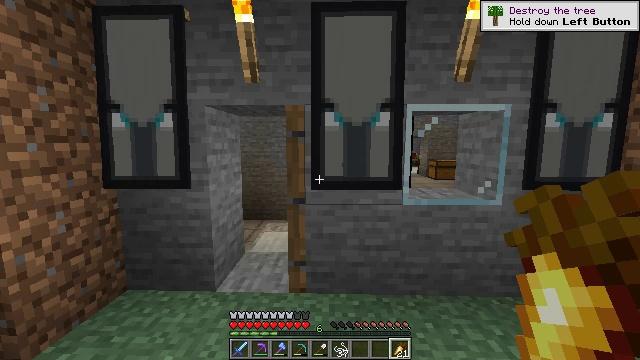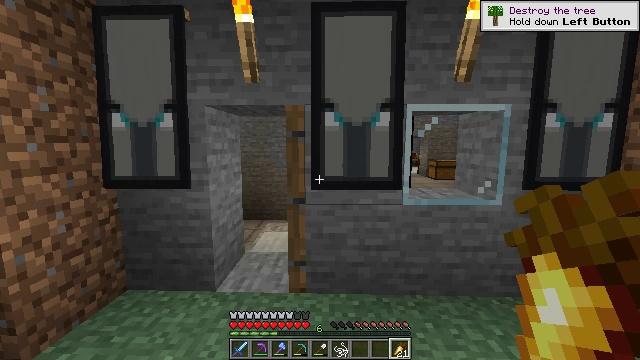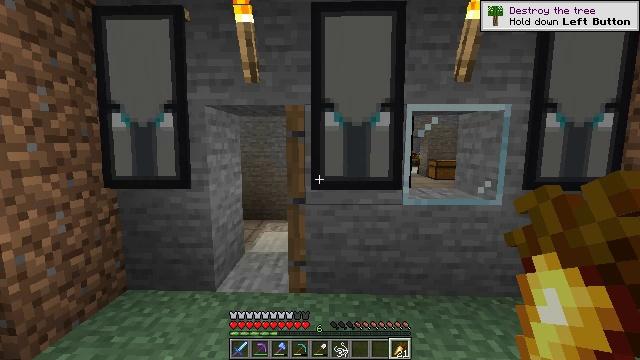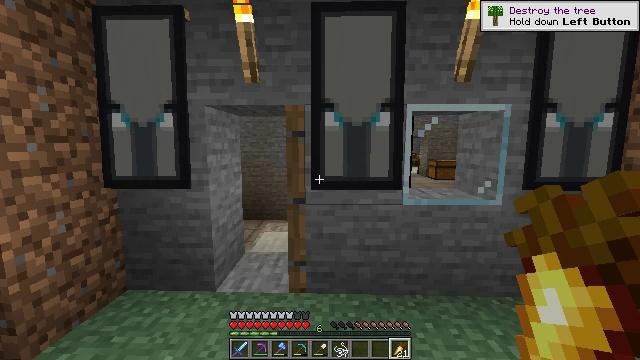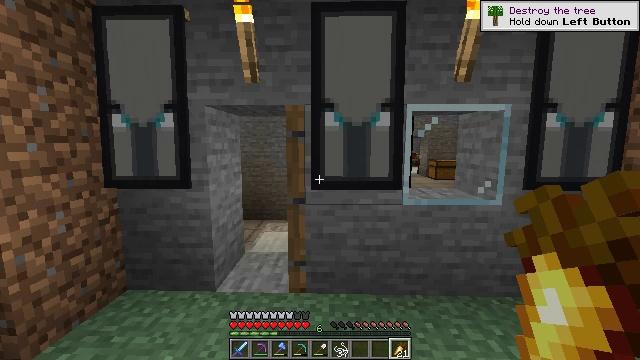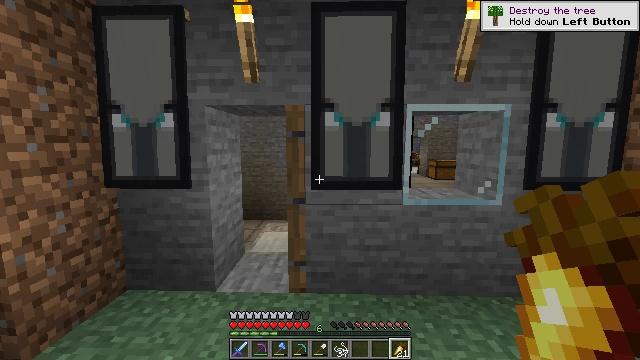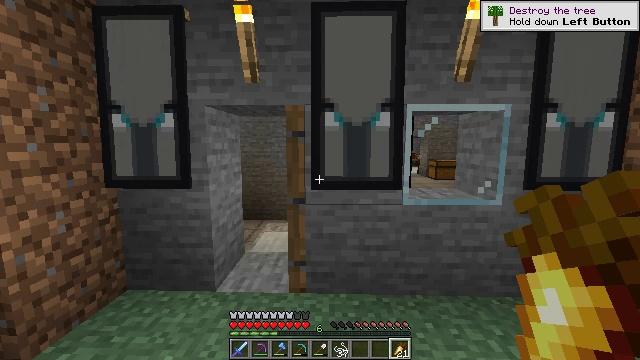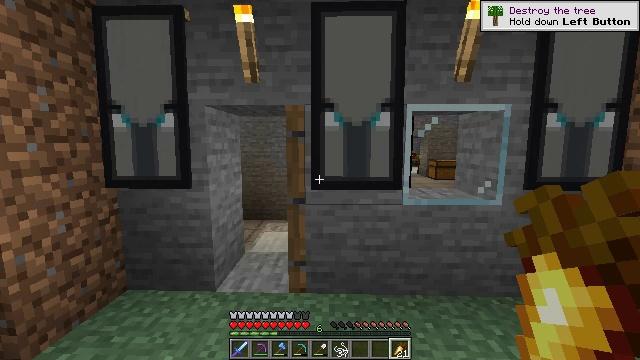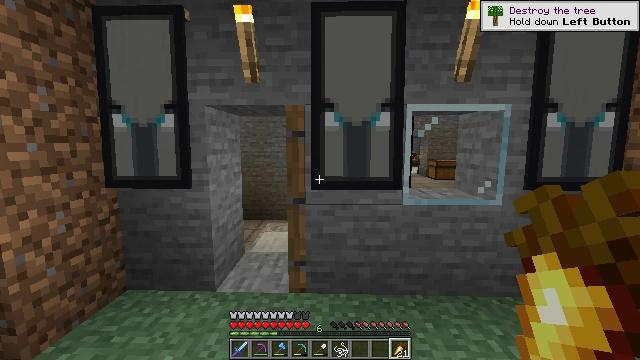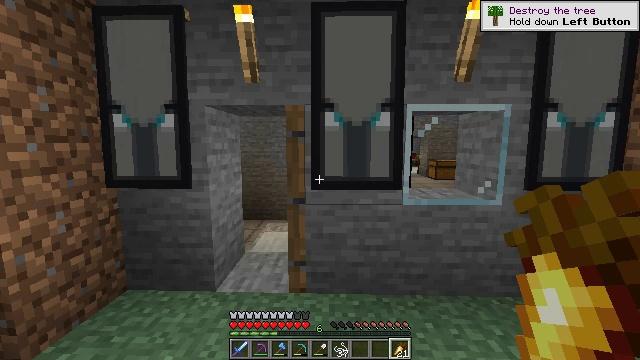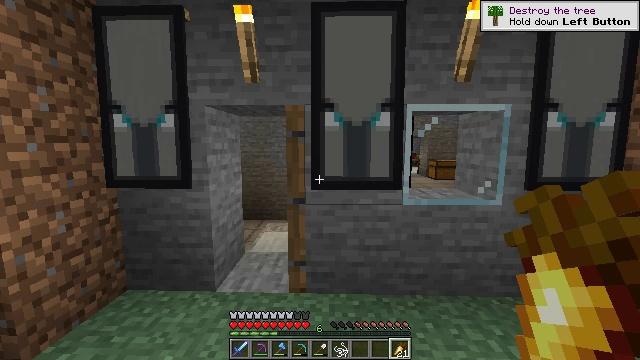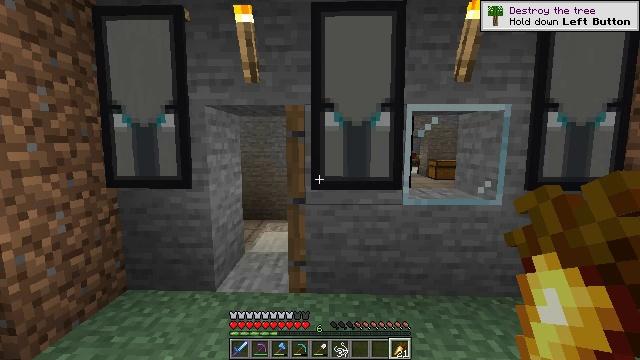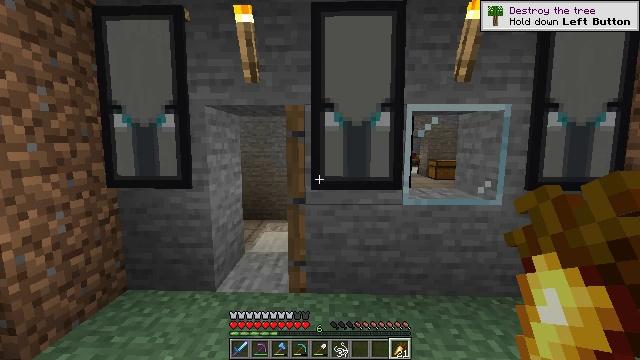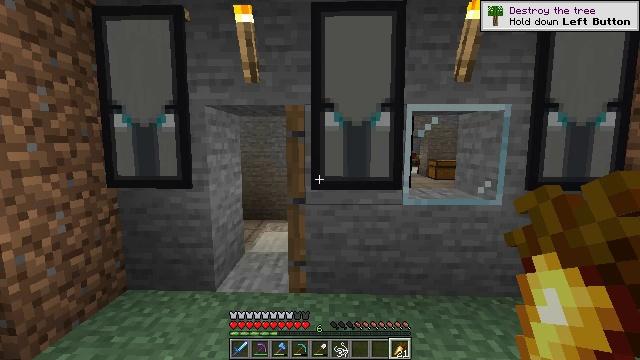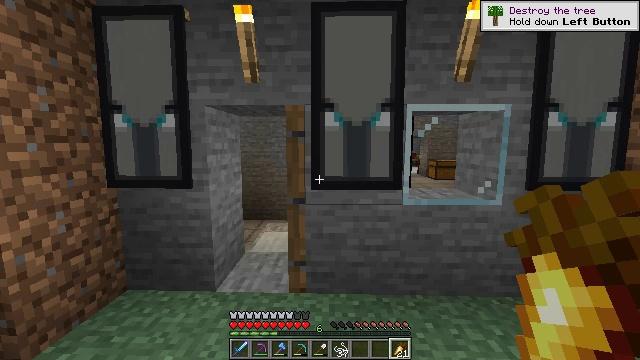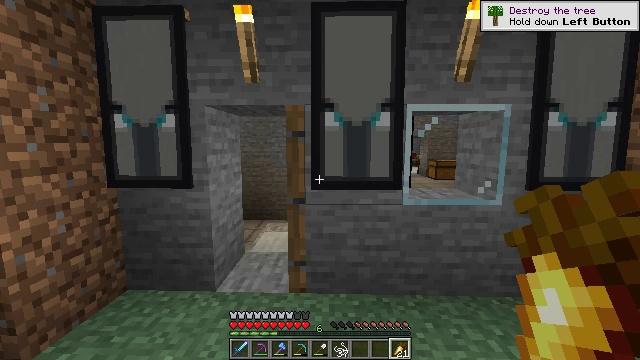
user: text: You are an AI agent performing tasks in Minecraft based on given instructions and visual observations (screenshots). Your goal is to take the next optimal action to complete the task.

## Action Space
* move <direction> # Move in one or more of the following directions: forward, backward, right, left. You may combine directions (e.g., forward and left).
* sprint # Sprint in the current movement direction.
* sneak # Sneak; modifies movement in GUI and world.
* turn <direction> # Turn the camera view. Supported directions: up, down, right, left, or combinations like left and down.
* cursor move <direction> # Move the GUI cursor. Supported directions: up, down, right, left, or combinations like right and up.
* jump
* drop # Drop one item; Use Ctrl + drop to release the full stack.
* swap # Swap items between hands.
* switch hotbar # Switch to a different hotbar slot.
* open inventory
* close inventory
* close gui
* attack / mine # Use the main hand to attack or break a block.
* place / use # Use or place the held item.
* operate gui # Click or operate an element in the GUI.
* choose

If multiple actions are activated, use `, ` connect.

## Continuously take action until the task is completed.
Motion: motion action
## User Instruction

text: Make smooth stone by smelting regular stone.
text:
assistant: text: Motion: no_op
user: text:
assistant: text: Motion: no_op
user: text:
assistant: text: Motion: no_op
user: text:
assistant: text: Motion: no_op
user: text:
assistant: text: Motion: no_op
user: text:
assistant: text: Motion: no_op
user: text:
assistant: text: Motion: no_op
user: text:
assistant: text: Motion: no_op
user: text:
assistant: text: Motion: no_op
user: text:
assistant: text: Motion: no_op
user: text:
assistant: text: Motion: no_op
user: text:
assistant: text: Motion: no_op
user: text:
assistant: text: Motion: no_op
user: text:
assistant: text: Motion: no_op
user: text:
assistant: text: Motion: no_op
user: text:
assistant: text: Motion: no_op
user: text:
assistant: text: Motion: no_op
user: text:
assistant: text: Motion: no_op
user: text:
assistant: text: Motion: no_op
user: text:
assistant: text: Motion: no_op
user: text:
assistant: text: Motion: no_op
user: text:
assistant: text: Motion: no_op
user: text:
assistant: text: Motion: no_op
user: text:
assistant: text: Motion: no_op
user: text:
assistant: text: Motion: no_op
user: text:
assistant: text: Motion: no_op
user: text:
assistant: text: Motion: no_op
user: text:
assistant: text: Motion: no_op
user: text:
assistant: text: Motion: no_op
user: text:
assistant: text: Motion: no_op